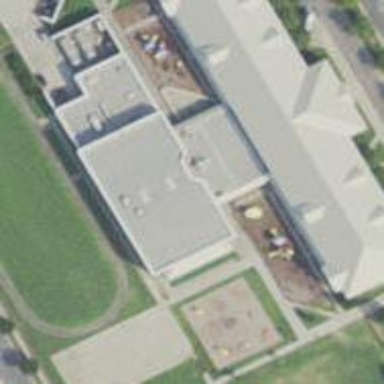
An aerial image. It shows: School building.